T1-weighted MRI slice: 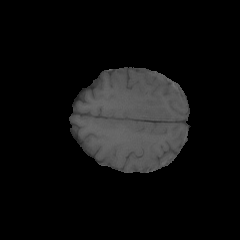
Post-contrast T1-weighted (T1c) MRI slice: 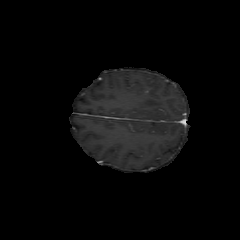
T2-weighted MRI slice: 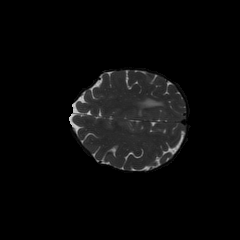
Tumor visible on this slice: yes